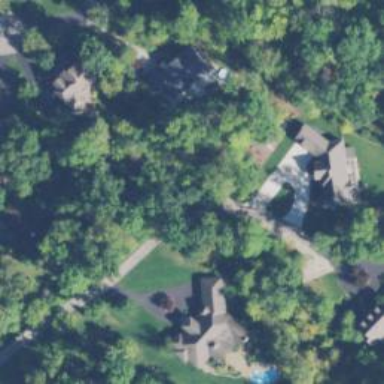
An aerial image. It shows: Shared driveway designated as service road.